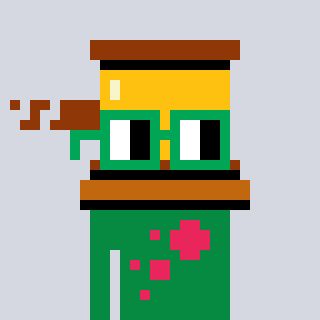
a pixel art character with square green glasses, a gavel-shaped head and a green-colored body on a cool background